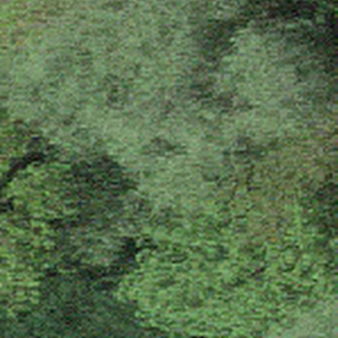
Label: other